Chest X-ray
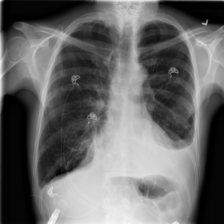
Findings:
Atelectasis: negative
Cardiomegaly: negative
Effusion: positive
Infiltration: positive
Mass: negative
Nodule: negative
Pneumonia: negative
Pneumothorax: negative
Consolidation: negative
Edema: negative
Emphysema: negative
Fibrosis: negative
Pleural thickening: negative
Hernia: negative